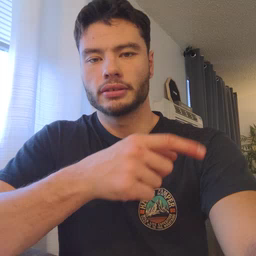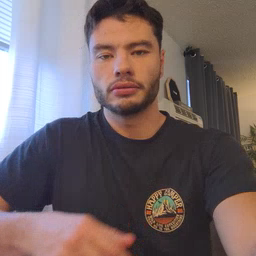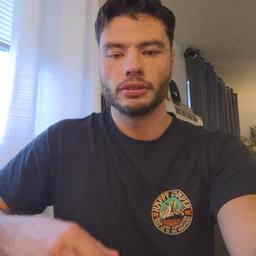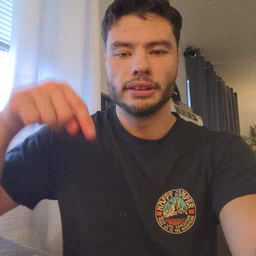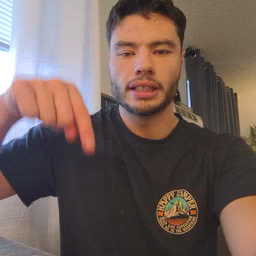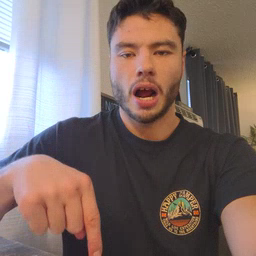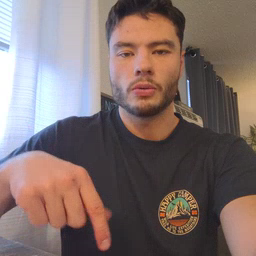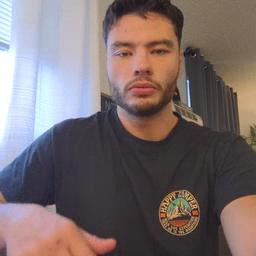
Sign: down